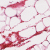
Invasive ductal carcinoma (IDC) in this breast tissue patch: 0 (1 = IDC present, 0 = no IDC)